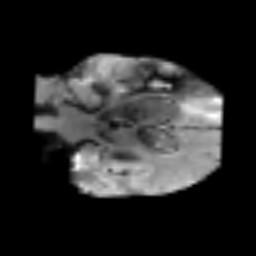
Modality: T2w
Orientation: coronal
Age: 67
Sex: male
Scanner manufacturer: siemens
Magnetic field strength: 3 T
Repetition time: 3.2 s
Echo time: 0.081 s